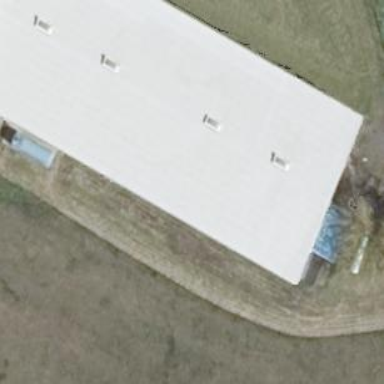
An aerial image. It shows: Building with flat grey roof.